Interaction volume radius: 5 \u00c5
Interaction volume height: 20 \u00c5
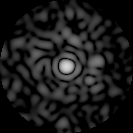
Disorder parameter: 0.784